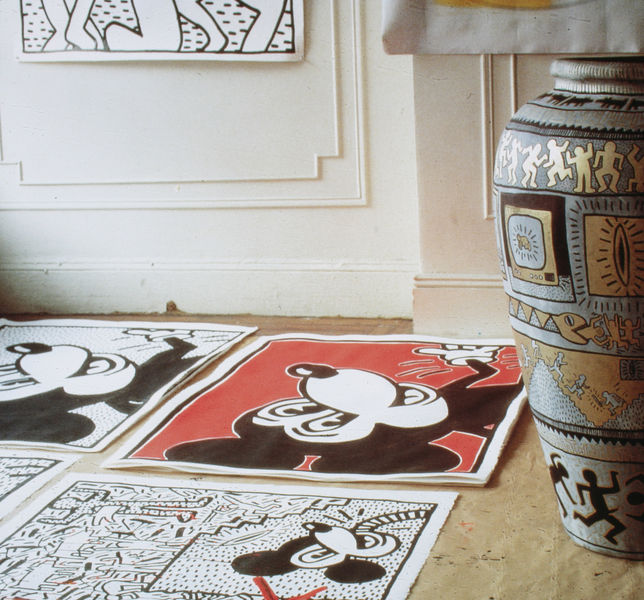
Titel: Keith Harings studio
Standort: New York (New York)
Schlagwörter: weiß, menschen, ocker, lampe, nase, raum, schwarz, tür, zeichnung, rot, tuch, beige, muster, wand, augen, sockel, hände, boden, auge, maus, vase, bilder, fußboden, modern, grafik, graphik, figuren, foto, fotografie, photographie, punkte, gefäß, druck, schwarzweiß, plakat, schlange, kunst, photo, poster, farbfoto, aufnahme, raster, plakate, zeichnungen, uster, haring, keith haring, garfiken, ickey mouse, keith, mickey, micky, micky maus, micky mouse, mouse